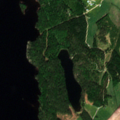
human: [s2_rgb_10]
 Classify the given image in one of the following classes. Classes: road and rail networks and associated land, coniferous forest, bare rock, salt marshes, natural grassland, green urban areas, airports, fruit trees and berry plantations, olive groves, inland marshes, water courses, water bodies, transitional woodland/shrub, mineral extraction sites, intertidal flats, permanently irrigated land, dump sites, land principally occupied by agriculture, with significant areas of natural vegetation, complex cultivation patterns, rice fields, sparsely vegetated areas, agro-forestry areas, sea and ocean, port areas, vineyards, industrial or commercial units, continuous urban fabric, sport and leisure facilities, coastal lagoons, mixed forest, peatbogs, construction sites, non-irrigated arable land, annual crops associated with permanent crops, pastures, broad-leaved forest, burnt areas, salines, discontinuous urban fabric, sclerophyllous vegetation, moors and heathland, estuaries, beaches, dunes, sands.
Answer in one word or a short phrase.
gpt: non-irrigated arable land, coniferous forest, mixed forest, water bodies